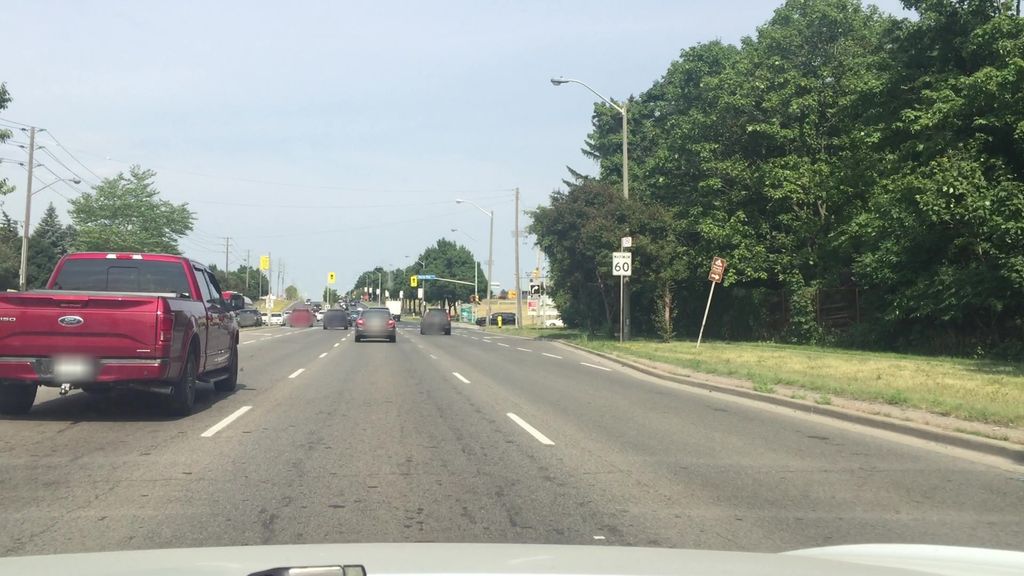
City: toronto